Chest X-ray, PA view. Patient: 60 years old, sex M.
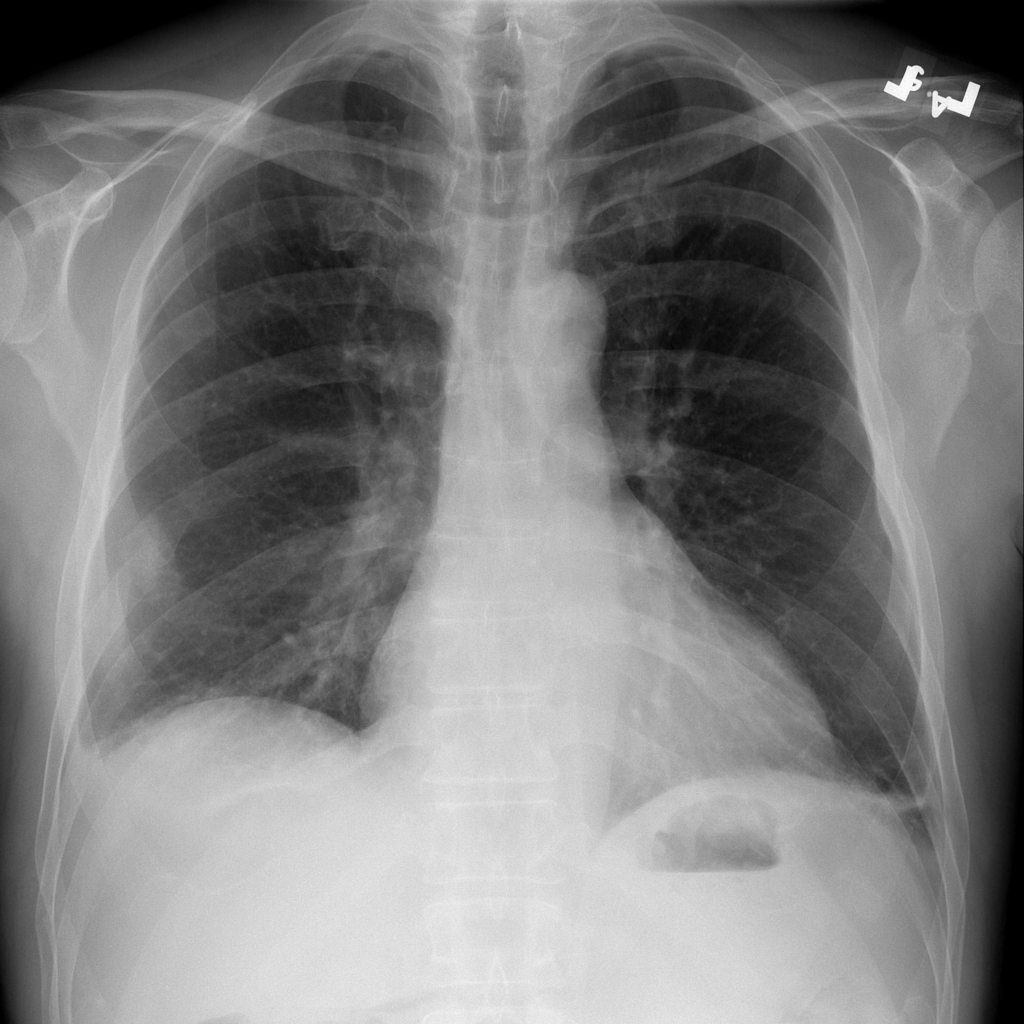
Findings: No Finding